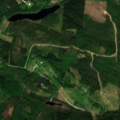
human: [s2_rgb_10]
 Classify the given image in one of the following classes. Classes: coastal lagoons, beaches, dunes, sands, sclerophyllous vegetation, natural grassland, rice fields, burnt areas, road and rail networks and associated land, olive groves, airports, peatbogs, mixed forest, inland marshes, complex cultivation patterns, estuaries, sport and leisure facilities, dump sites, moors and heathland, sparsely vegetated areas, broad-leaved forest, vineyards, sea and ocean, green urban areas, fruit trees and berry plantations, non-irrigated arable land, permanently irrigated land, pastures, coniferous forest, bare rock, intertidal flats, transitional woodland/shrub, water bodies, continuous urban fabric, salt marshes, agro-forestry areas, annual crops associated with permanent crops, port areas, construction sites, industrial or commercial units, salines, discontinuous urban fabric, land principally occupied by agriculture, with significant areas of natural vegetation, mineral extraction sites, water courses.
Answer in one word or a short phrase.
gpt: coniferous forest, mixed forest, transitional woodland/shrub